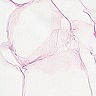
Metastatic tissue present: no